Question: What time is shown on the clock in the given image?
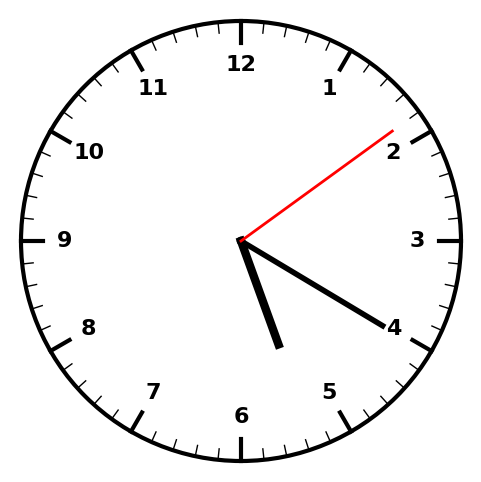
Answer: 05:20:09